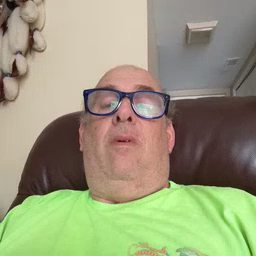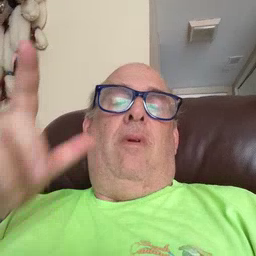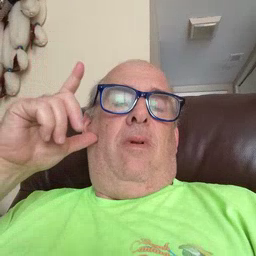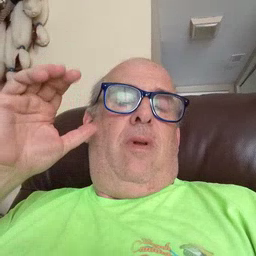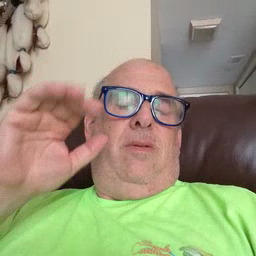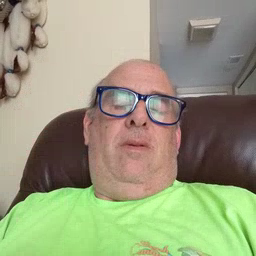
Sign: listen